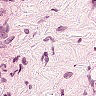
Metastatic tissue present: no